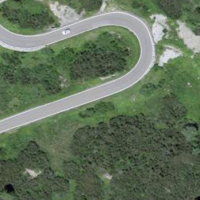
EUNIS habitat code: 32
Species observed at this site:
Chrysotoxum bicincta
Mesembrina meridiana
Erebia alberganus